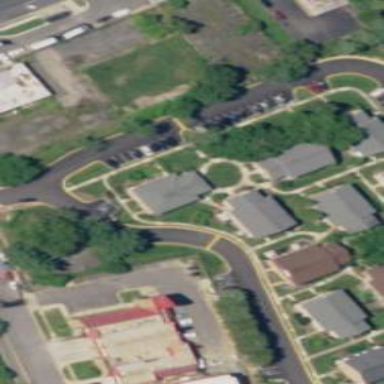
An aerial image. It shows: Footway.